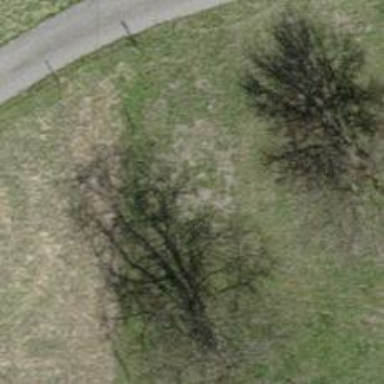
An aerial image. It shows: Single tag "natural: tree."